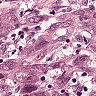
Metastatic tissue present: yes